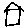
Label: house